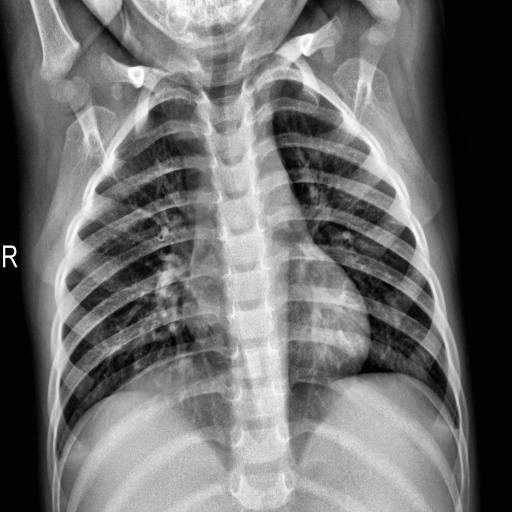
Finding: NORMAL